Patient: sex M, age 67
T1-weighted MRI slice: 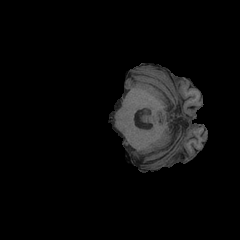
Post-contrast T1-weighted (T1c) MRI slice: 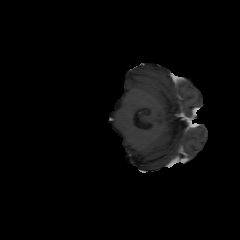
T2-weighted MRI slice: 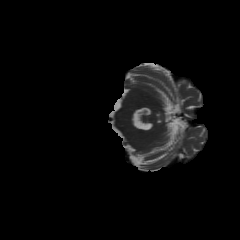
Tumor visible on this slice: no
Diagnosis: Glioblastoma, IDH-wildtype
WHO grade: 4